Question: I am using MVC Identity For login and MVC Validation For Required Fields, I don't want to show error messages first time. It should be shown only when user click submit button. But as page is getting post to ActionResult every time, So it is showing me validation as well.
What is a way to not show messages first time on page load.
I have used this code to clear messages, but it clear every time

'''
public ActionResult Login(LoginModel model)
{
if (!ModelState.IsValid)
{
return View("Login");
}
foreach (var key in ModelState.Keys)
{
ModelState[key].Errors.Clear();
}
}
//Model
public class LoginModel
{
[Required]
[DataType(DataType.EmailAddress)]
[Display(Name = "Email")]
public string Email { get; set; }
[Required]
[DataType(DataType.Password)]
[Display(Name = "Password")]
public string Password { get; set; }
}
//HTML
@using (Html.BeginForm())
{
@Html.ValidationSummary("")
@Html.TextBoxFor(model => model.Email, new { maxlength = "45", placeholder = "User Email" })
@Html.PasswordFor(model => model.Password, new { maxlength = "45", placeholder = "User Password" })
<button type="submit" class="LoginBtn" id="loginButton"></button>
}
'''
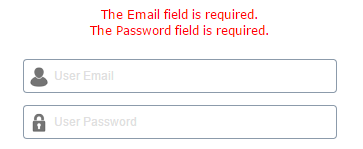
Answer: You need to remove the 'LoginModel model' parameter from your GET method. What is happening is that the 'DefaultModelBinder' initializes a new instance of 'LoginModel' as soon as the method is called. Because you are not providing any values for the properties of 'LoginModel', they are 'null' and therefore validation errors are added to 'ModelState' which are then displayed in the view. Instead, your method needs to be
'''
public ActionResult Login()
{
LoginModel model = new LoginModel(); // initialize the model here
return View(model);
}
'''